Question: Here is the problem,
I'm using bootstrap, and I face this problem :
I have a webpage, containing a wrapper divided in 3 distinct items.
First item is a bootstrap nav.
Second item is a div (class col-lg-12 -> bootstrap).
Third item is a div (class col-lg-12 -> bootstrap).
The navbar is always on top of the page, perfect.
Problem is that the footer must always be at the bottom of the page, I thought about absolute positionning but that doesnt fit, wrapper has some style attributes that footer should respect. AND, #page element has to fit the whole space (in height) between nav & footer. I mean that, even if there is only 1 text line in the #page element, the #page height must fit all available space.
ALSO CONSIDER THAT the #page div can contain MANY data, and so, its height can be bigger than the window height (at that moment, wrapper still contains all since it has a min-height 100% attr, and footer should still be under the #page element...)
'''
<body>
<div id="wrapper">
<nav></nav> <!--bootstrap item-->
<div id="page" class="col-lg-12"></div> <!--bootstrap class-->
<div id="footer" class="col-lg-12"></div> <!--bootstrap class-->
</div>
</body>
'''
Style, actually, looks like this :
'''
<style>
body,html{
height:100%;
}
#wrapper{
min-height:100%;
border:2px solid red;
}
#page{
border:2px solid blue;
}
#footer{
border:2px solid green;
position:relative;
bottom:0;
margin-top:20px;
margin-bottom:15px;
height:120px;
}
</style>
'''
I think the problem comes from the mix of custom css and bootstrap classes... but can't find any solution that fixes it... already went through many asked questions here on stack, but not working...
here is the actual fiddle :
<URL>
thanks!

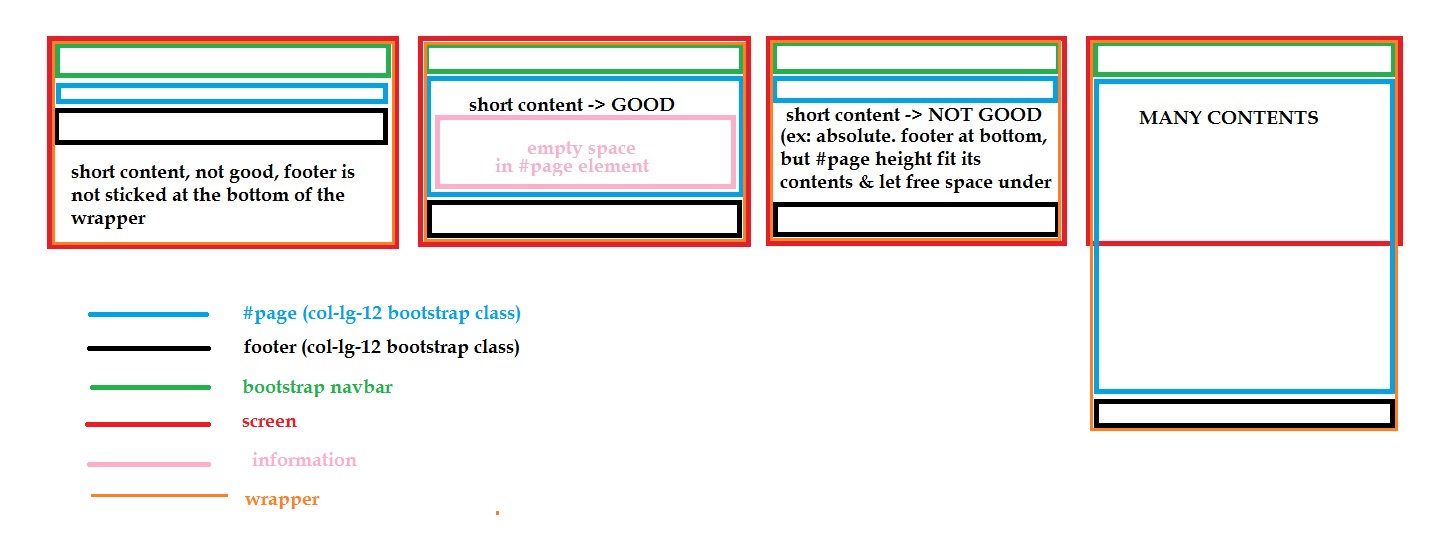
Answer: If you're willing to use absolute positioning this would be easier.
Just add this to your footer:
'''
position: absolute;
'''
And then fix up a few on the other styles. Like adding 'position: relative;' to the wrapper div, this gives the footer a reference to base it's position off of.
Here's a jsfiddle with a short body length:
<URL>
Here's a jsfiddle with a long body length:
<URL>
If you want to use jQuery use something like this...
<URL>
I modified the answer from this SO question: <URL>